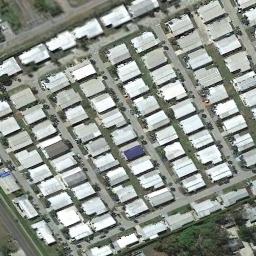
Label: mobile_home_park